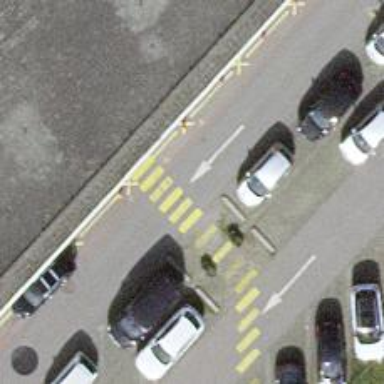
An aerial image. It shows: Marked crossing with zebra stripes on the road.